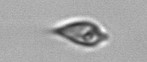
Label: Oxytoxum